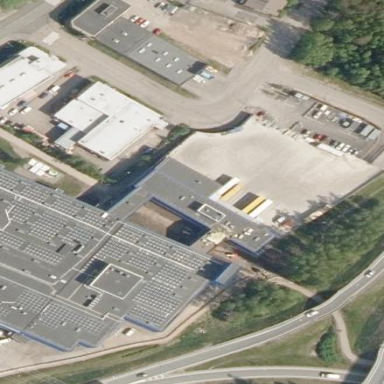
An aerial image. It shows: Warehouse.